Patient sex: M
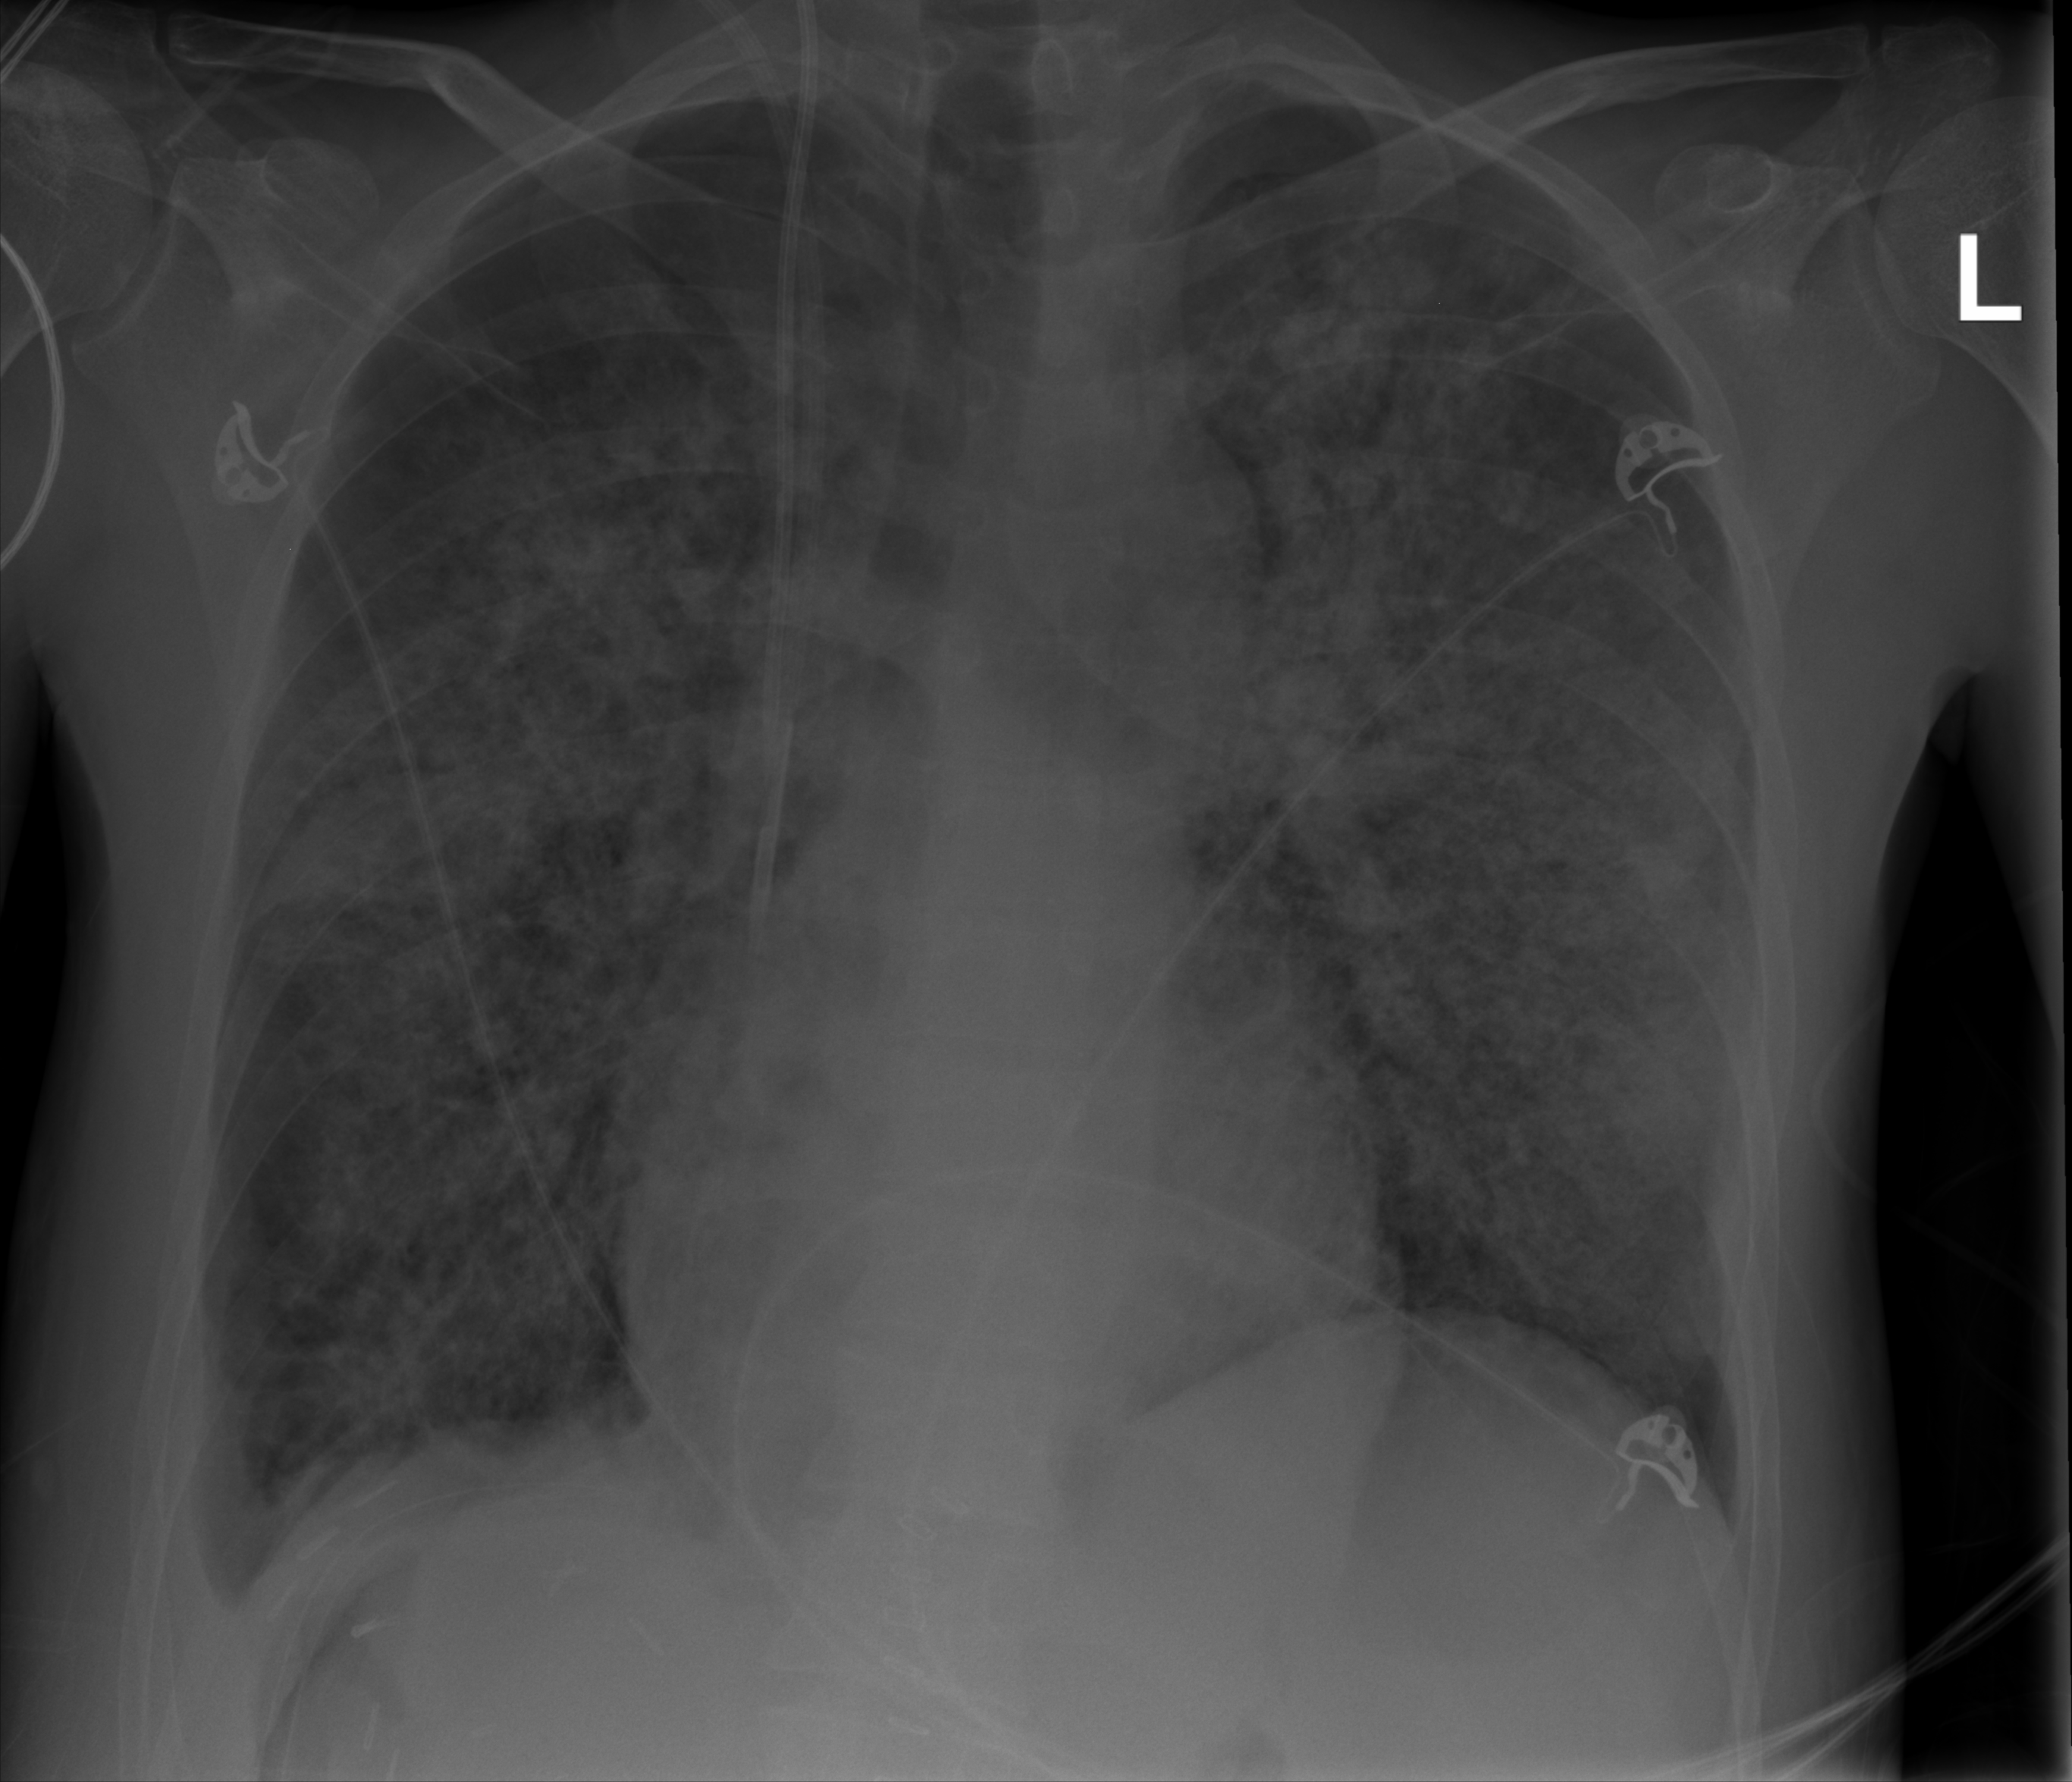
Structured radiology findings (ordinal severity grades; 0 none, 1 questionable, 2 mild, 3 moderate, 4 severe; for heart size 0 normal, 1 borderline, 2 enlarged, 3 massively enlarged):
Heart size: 1
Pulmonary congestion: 3
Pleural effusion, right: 2
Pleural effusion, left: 0
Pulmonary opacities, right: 3
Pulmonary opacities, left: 3
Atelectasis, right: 3
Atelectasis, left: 3